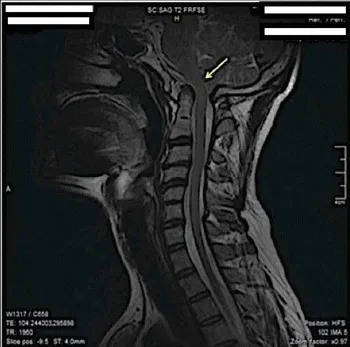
Sagittal T2-weighted MRI. The MRI of the Cranial-cervical structures showing the dorsal increase of the odontoid dens.
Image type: radiology (mri)